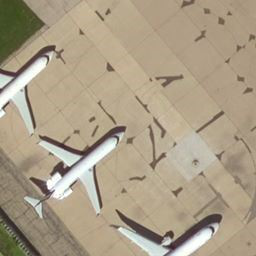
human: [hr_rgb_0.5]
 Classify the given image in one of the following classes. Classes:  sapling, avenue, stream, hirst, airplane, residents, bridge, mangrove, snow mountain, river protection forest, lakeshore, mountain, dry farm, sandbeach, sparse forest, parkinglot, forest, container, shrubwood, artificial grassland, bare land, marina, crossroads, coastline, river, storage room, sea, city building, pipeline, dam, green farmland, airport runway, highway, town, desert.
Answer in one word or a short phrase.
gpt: airplane